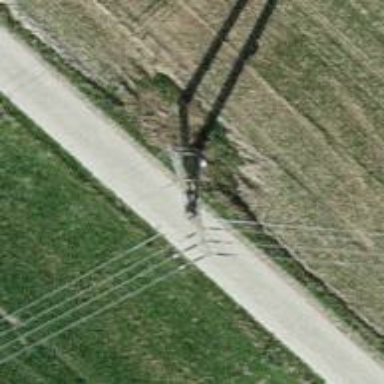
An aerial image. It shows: Power pole.